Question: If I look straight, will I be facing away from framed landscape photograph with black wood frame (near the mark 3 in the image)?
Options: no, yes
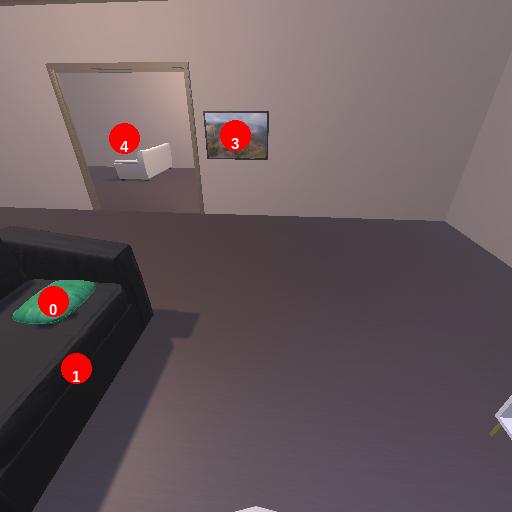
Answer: no